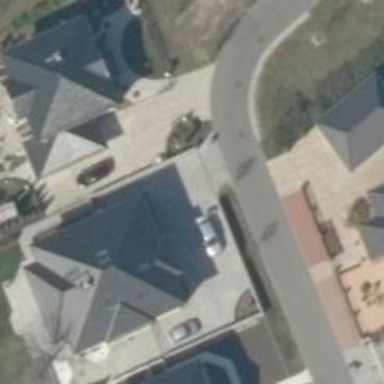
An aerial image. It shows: Simple house.